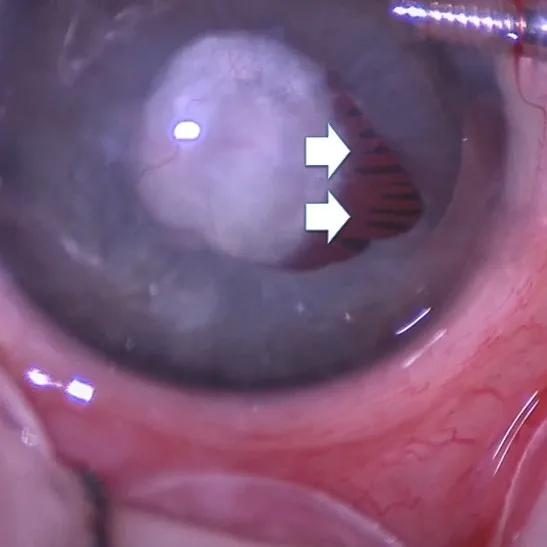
The elongation of ciliary processes was demonstrated.
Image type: ophthalmic_imaging (slit_lamp_photograph)